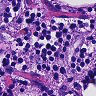
Metastatic tissue present: no